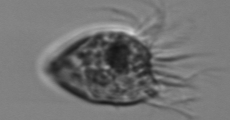
Label: Strombidium_morphotype1